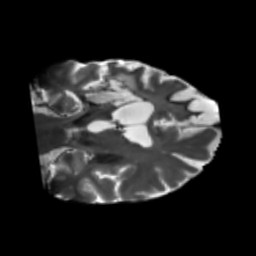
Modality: T2w
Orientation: coronal
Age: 58
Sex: male
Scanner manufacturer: siemens
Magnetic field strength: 3 T
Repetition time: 5.47 s
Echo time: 0.0854 s